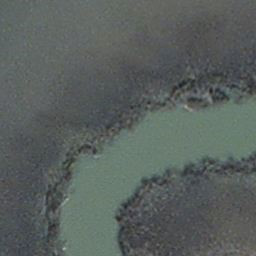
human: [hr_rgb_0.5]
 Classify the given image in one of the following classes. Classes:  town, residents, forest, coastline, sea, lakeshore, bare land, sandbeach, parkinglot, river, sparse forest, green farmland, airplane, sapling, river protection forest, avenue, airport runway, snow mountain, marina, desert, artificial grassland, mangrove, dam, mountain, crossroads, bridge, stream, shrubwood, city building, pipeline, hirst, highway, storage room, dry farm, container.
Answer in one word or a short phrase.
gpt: stream